Question: I keep getting a debug assertion failed error and I can't figure out why. I get the error when this code is ran:
'''
private: System::Void txtMessage_KeyDown(System::Object^ sender, System::Windows::Forms::KeyEventArgs^ e) {
if(e->KeyCode == Keys::Enter && txtMessage->Text != ""){
char* MESSAGE = new char[txtMessage->Text->Length];
ZeroMemory(MESSAGE, sizeof(MESSAGE));
string strMESSAGE = "";
MarshalString(txtMessage->Text, strMESSAGE);
memcpy(MESSAGE, strMESSAGE.c_str(), sizeof(strMESSAGE));
if (send(sConnect, MESSAGE, 256, NULL) != SOCKET_ERROR){
txtMessage->Clear();
}
}
}
'''
Sometimes the error doesn't occur until after I use that code multiple times and sometimes I get it the first time I use it. I really don't know why I am getting this and, I can't figure out how to fix it. So if anyone can help I would appreciate it.
The error I keep getting during that code is:

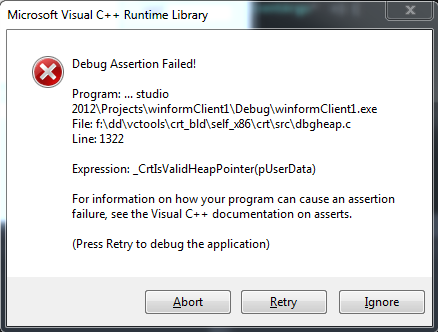
Answer: This is incorrect:
'''
char* MESSAGE = new char[txtMessage->Text->Length];
ZeroMemory(MESSAGE, sizeof(MESSAGE));
'''
as it will only zeroise 'sizeof(char*)' bytes instead of intended 'Length'.
The allocation for 'MESSAGE' is also based on 'txtMessage' but is written to from 'strMessage'. It may be the case that the lengths of these string objects are not equal, possibly resulting in allocating insufficient memory.
The use of 'memcpy()' is also incorrect:
'''
memcpy(MESSAGE, strMESSAGE.c_str(), sizeof(strMESSAGE));
'''
as 'sizeof(strMESSAGE)' is not the number of characters in 'strMESSAGE'. Use 'length()' instead.
The call to 'send()' will also be attempting to access '256' characters from 'MESSAGE' which may be greater than that allocated for 'MESSAGE' resulting accessing memory it should not.
I am unsure why the call 'send()' is not simply:
'''
if (send(sConnect,strMESSAGE.c_str(),strMESSAGE.length(), NULL) != SOCKET_ERROR){
'''
avoiding any dynamic memory allocation or copying.
'MarshalString()'